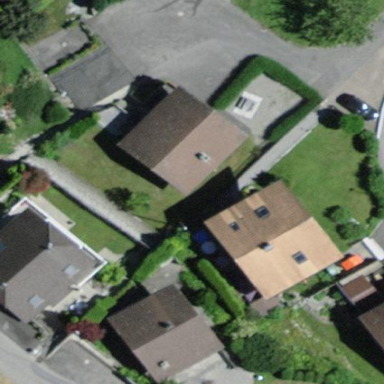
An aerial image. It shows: Residential building.